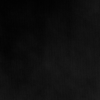
Label: dusty